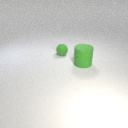
small green rubber sphere to the left of large green rubber cylinder